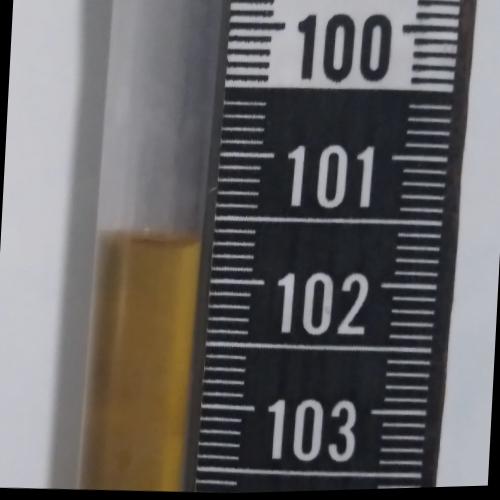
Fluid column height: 101.7 cm